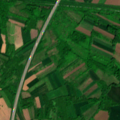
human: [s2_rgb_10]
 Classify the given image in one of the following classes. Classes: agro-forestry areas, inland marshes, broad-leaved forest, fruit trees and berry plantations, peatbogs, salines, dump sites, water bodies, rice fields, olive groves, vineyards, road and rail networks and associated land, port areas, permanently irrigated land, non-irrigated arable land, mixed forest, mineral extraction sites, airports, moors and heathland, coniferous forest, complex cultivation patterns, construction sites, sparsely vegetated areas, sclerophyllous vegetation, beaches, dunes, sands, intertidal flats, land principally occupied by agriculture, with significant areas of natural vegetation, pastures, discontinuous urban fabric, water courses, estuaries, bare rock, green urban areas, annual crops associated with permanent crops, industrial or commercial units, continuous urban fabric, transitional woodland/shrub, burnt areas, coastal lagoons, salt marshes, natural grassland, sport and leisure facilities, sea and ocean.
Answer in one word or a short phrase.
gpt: non-irrigated arable land, complex cultivation patterns, land principally occupied by agriculture, with significant areas of natural vegetation